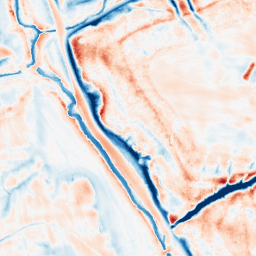
Category: trend_removal
Decomposition family: local_polynomial
Decomposition parameters: window_size: 21
degree: 1
Upsampling method: cubic_catmull_rom
Upsampling parameters: scale: 4
Upsampling scale: 4